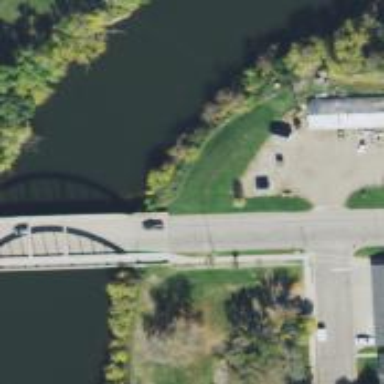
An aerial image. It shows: Primary highway bridge with asphalt surface.